Field crop: maize
Growth stage: 2
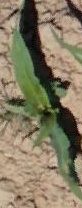
Species: maize